Question:
So basically, I have two applications. launches but it remains in memory. When is started it needs to be given a pointer to a object which is stored in the first application. The object represented by the pointer needs to be accessible by applications. I am using . I would really appreciate any .
I need something more cross-platform and are specific. And it is not a matter of me not knowing that CALayer's are Mac specific (). I know that pretty damn well, it is just that I want to be using a cross-platform solution instead of a specific one.
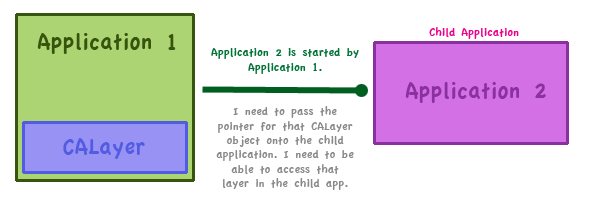
Answer: You will not be able to pass a pointer across application boundaries as the processes will have different address spaces. If you need to refer to that object and initiate operations against it you will need to use a distributed object system or other interprocess communication layer.
The impression I get is that you want to spawn the child process, have it update some shared data structure and then exit. One possibility would be to use a shared memory system such as <URL> should give you a starter on a mmap-like facility on Windows, but I've never done shared memory on this platform so I can't really vouch for any of the ins and outs.
Another possibility would be to serialise the object and pass the serialised data structure between the processes with a pipe or other mechanism. Again, doing this portably is somewhat fraught as IPC on Unix and Windows works quite differently.
Note that with shared memory, the object will have to be initialised within the shared memory pool, which means that this will have to be allocated first. Otherwise you will need to copy the data in and out of the shared pool explicitly. If the data structure has any pointers within it then this movement will break the pointers.
The latter point also means that the parent ahd child process will also need to map the shared memory into the same virtual address if you intend to follow pointers within the shared data structure. The alternative if you need references within the data structure is to implement them as handles or offsets from a base. This will complicate the code that builds your data structure so mapping to the same address so you can use pointers is a win.
Also swot up on security of files used for mmap if you decide to use this.